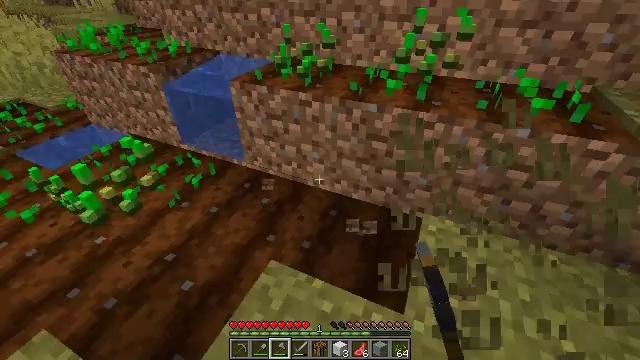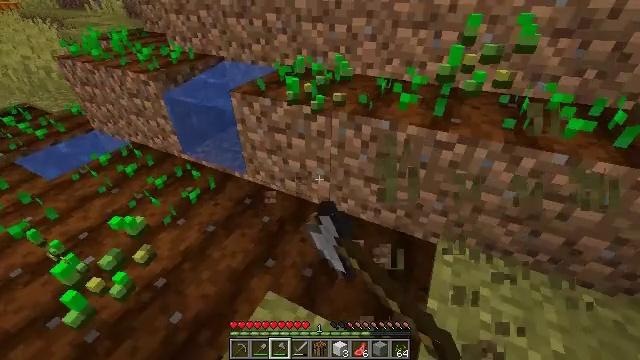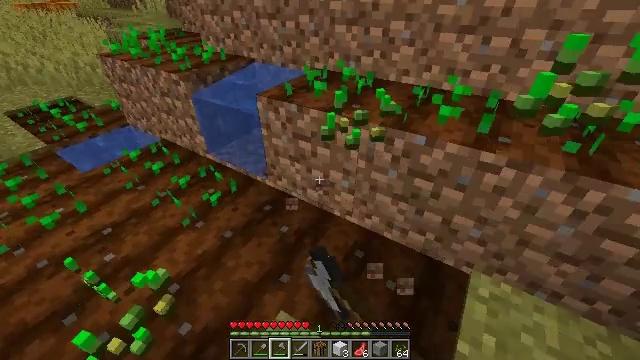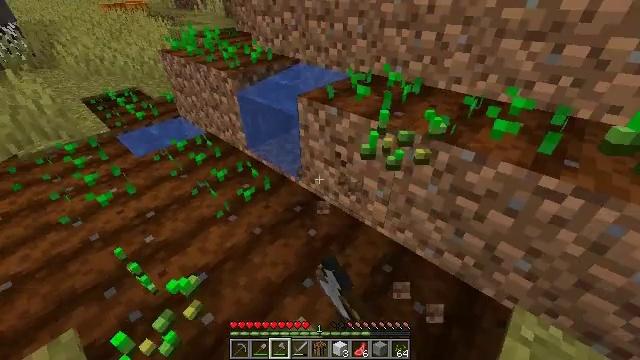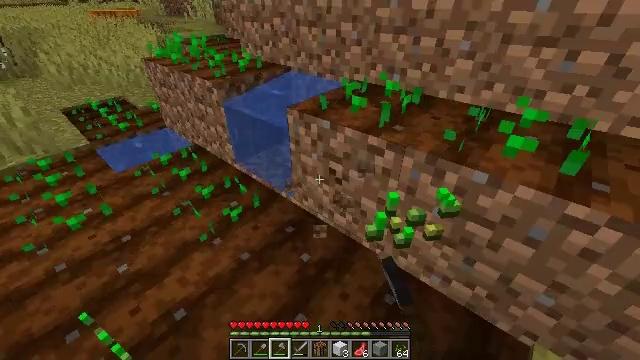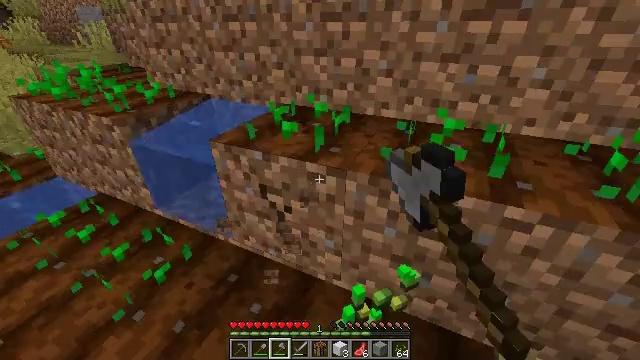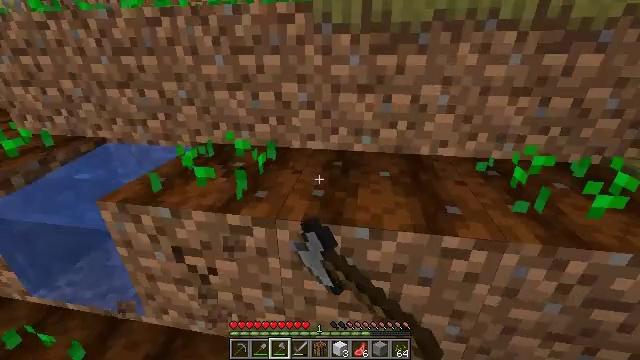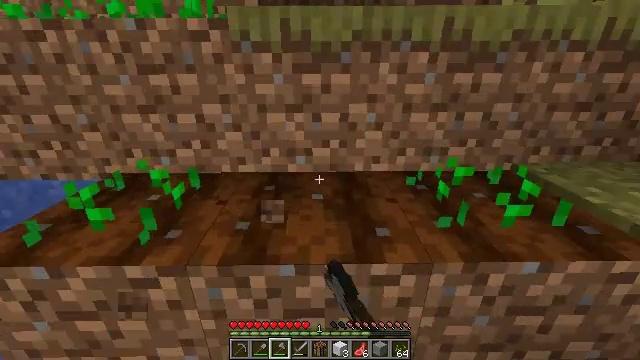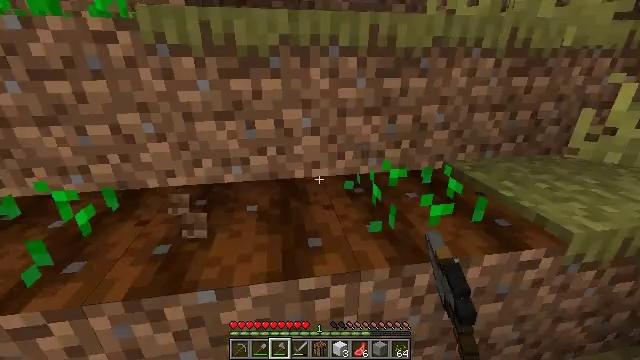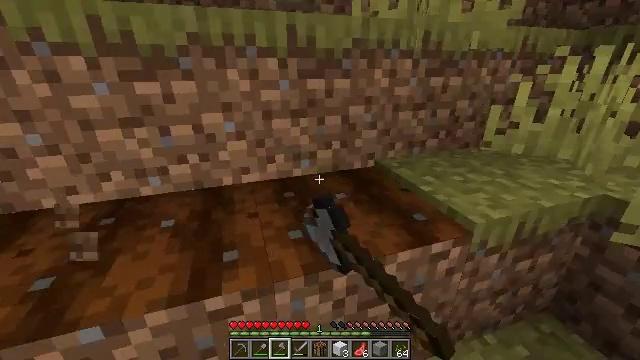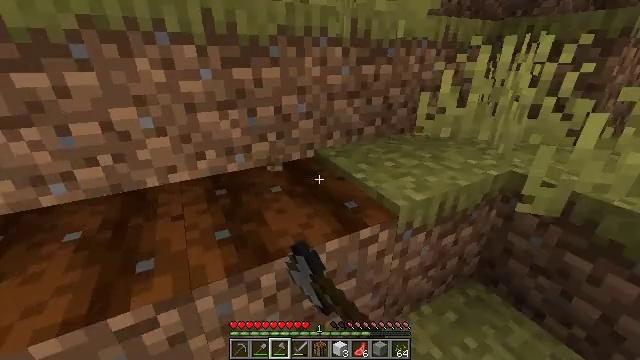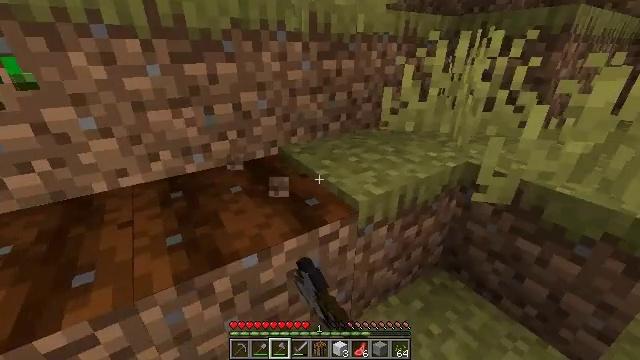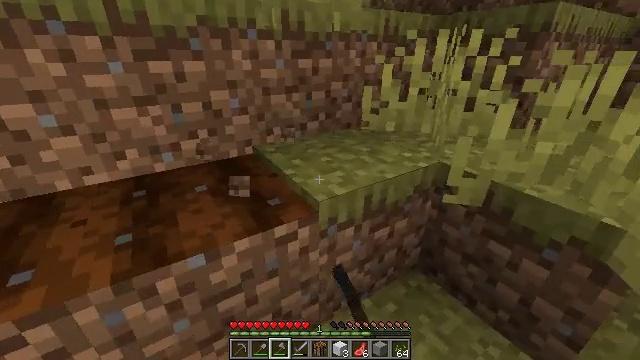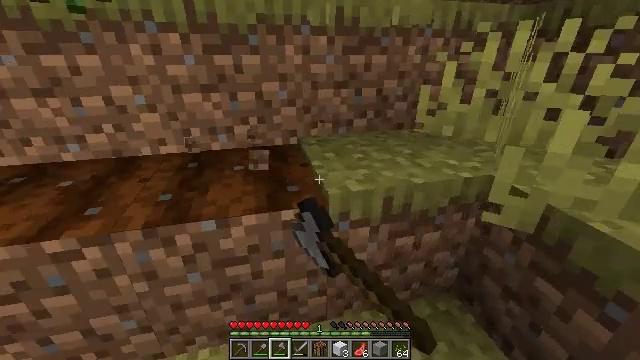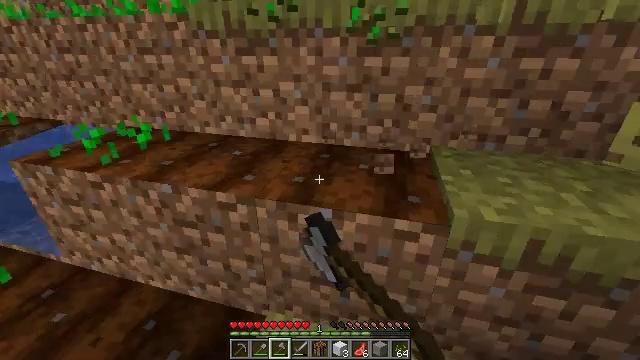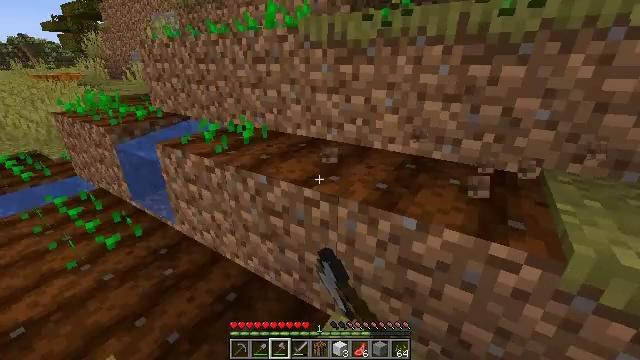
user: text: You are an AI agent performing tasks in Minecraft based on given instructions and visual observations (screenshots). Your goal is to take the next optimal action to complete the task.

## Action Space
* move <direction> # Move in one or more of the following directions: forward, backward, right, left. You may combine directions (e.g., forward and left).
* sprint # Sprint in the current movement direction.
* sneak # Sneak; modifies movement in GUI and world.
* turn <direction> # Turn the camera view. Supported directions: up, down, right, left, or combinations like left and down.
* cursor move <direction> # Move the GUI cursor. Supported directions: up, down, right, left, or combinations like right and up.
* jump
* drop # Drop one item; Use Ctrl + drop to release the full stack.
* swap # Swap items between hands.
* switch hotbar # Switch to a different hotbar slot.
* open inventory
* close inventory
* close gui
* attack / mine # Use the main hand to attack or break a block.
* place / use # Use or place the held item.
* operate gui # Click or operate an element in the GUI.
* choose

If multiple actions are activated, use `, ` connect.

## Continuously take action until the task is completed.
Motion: motion action
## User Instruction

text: Harvest wheat from the field.
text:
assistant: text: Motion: move forward, turn left, attack / mine
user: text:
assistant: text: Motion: move forward, turn left, attack / mine
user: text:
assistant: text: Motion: move forward, turn left, attack / mine
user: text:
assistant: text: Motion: move forward, turn right, attack / mine
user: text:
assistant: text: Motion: move forward and move right, turn right and up, attack / mine
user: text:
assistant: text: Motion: move right, turn right and up, attack / mine
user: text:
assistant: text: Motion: move right, turn right and up, attack / mine
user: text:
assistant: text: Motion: move right, turn right, attack / mine
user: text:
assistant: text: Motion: move right, turn right, attack / mine
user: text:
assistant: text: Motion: move right, turn right and down, attack / mine
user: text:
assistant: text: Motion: move right, turn right, attack / mine
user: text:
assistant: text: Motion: move right, attack / mine
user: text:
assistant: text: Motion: move right, turn left, attack / mine
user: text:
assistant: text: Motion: move left, turn left, attack / mine
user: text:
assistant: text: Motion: move left, turn left and up, attack / mine
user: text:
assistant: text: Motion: move forward and move left, turn left and up, attack / mine
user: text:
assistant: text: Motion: move forward and move left, turn left, attack / mine
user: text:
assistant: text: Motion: move forward and move left, turn left, attack / mine
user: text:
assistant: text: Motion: move forward and move left, attack / mine
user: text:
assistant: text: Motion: move forward and move left, attack / mine
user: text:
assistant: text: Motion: move forward and move left, attack / mine
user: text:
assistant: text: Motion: turn right and up, attack / mine
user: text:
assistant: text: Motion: turn right, attack / mine
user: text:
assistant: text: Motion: move right, turn right and down, attack / mine
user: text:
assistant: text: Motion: move right, turn right, attack / mine
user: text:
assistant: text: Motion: move right, attack / mine
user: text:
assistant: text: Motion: move right, turn left, attack / mine
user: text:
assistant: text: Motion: move forward and move right, turn left, attack / mine
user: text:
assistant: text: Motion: move forward, turn left, attack / mine
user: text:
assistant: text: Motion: move forward, turn left and down, attack / mine